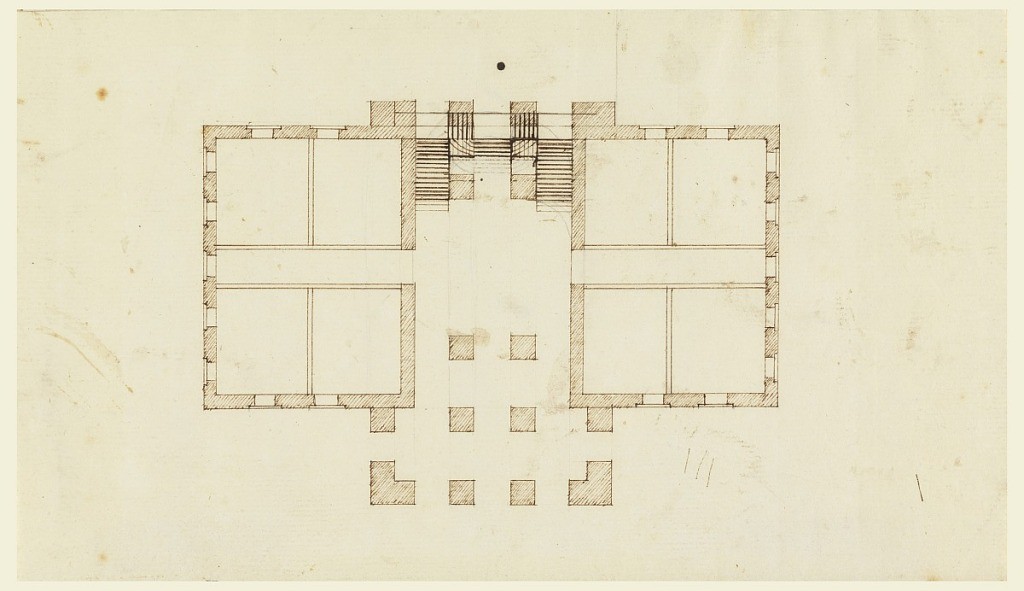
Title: Alternate Scheme for Ground Floor Plan of a Country House
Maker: John Trumbull, American, 1756–1843
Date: ca. 1781
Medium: Pen and brown ink on paper
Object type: Drawing
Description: Alternate plan of 1963-47-3, showing the double staircase as turning at right angles, rather than curving, and connecting with the one portico. Four chambers at either side.